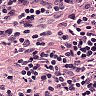
Metastatic tissue present: no